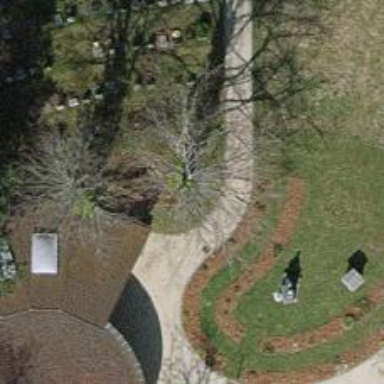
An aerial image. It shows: Deciduous broadleaved tree in cemetery.